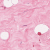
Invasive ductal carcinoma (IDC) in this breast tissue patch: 0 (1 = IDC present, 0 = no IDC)